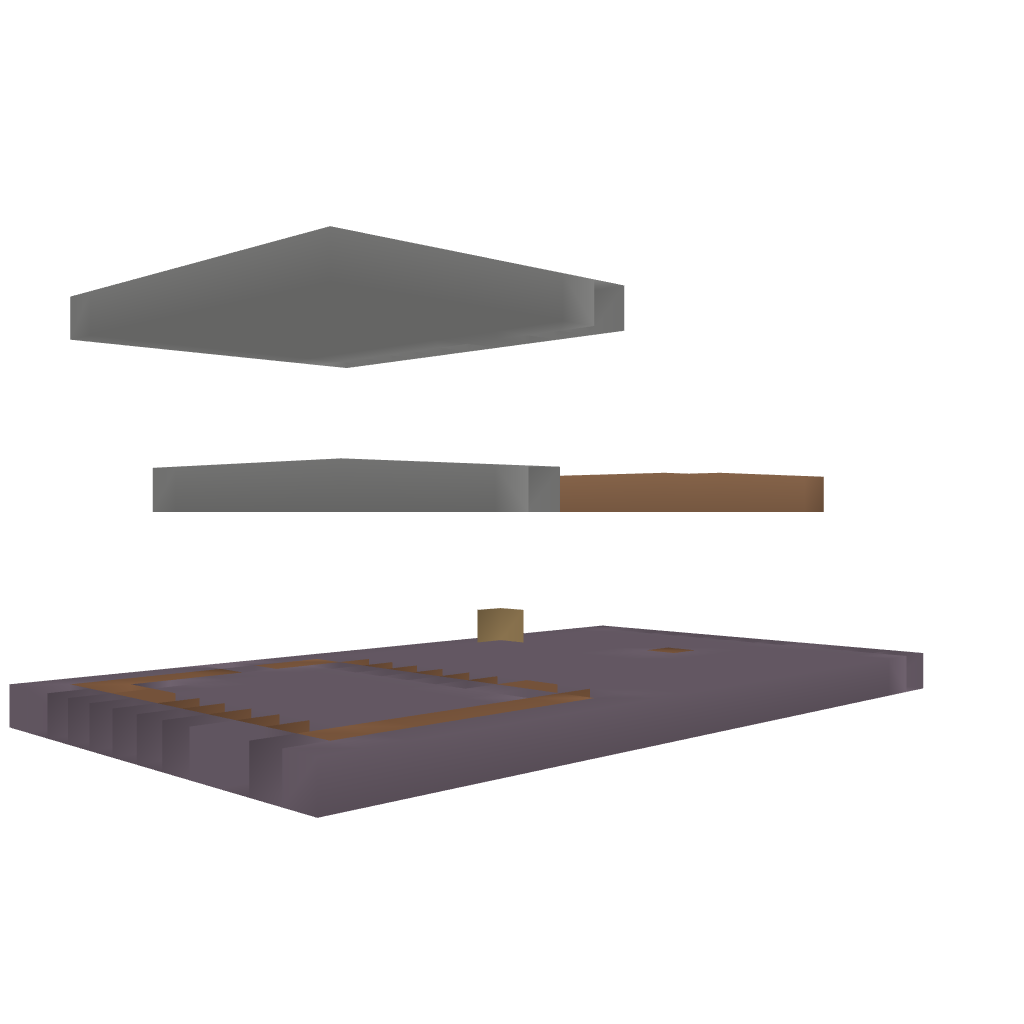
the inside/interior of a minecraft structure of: Mooshroom brown house